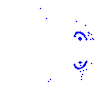
Particle: proton